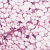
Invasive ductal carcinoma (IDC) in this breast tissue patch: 1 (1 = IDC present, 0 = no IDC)